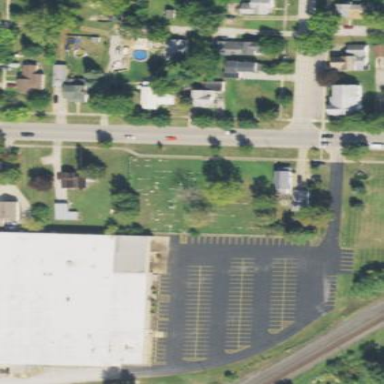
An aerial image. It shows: Graveyard.